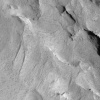
Atmospheric dust classification: not_dusty